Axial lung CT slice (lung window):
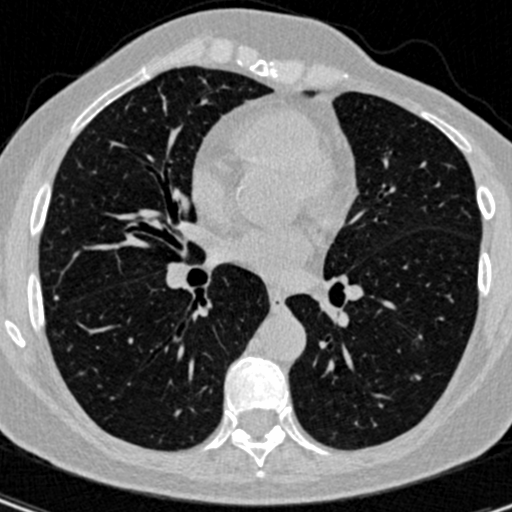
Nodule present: yes
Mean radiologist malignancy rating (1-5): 2